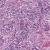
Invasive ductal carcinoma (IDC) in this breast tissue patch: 1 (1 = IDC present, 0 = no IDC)